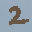
Label: 2